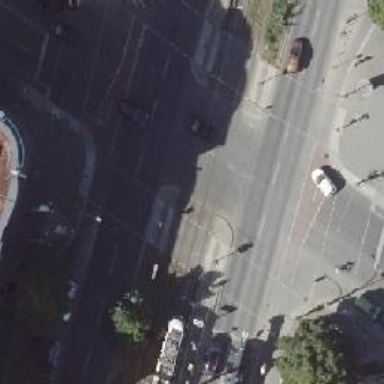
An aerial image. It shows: Tram crossing with traffic signals.